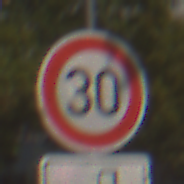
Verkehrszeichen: Geschwindigkeit30
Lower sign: HinweisDurchSinnbild17
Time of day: Midday
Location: Outdoor (Urban)
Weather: Clear
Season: NotSpecified
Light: Natural